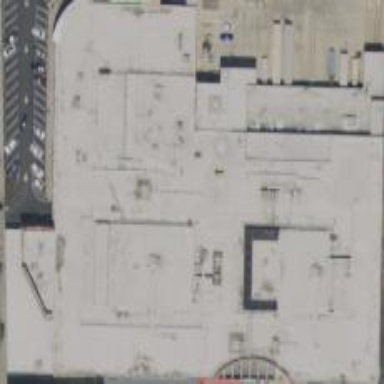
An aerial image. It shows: Mall building.